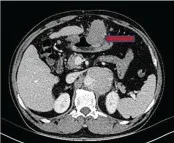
Imaging performance. (A-C) Enhanced CT of the chest and abdomen before treatment showed a dense mass shadow of soft tissue in the anterior mediastinum, multiple retroperitoneal lymph nodes enlarged and fused into a mass, and left liver occupancy.
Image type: radiology (ct)